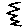
Label: zigzag